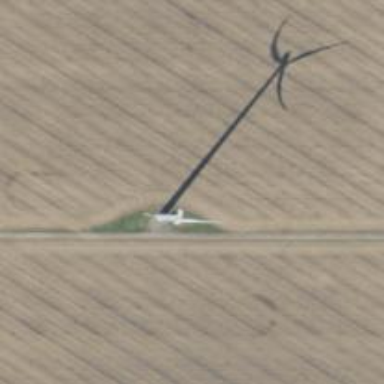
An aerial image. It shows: Wind generator using wind turbines of horizontal axis.